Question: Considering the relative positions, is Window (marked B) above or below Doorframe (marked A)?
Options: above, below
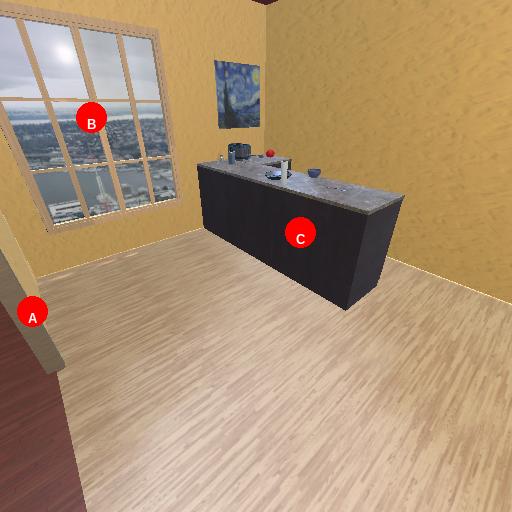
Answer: above